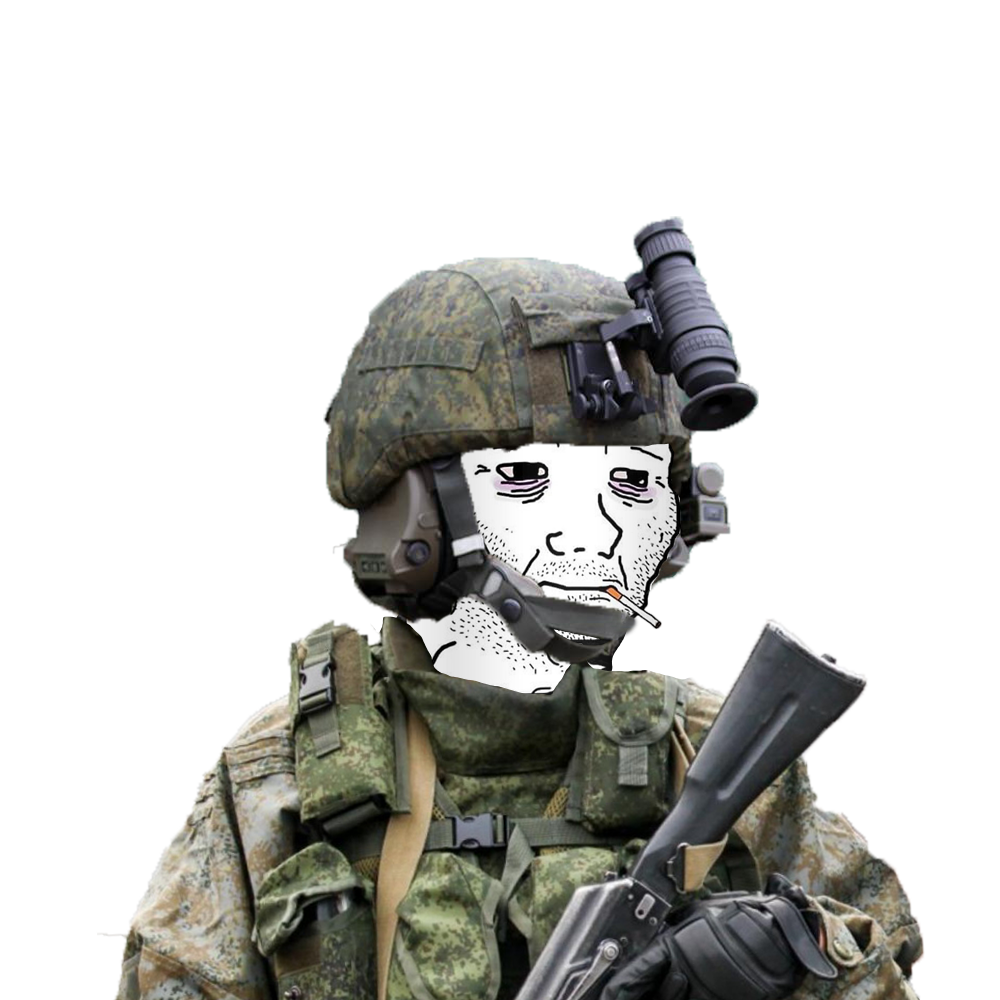
Label: 5_Doomer